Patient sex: M
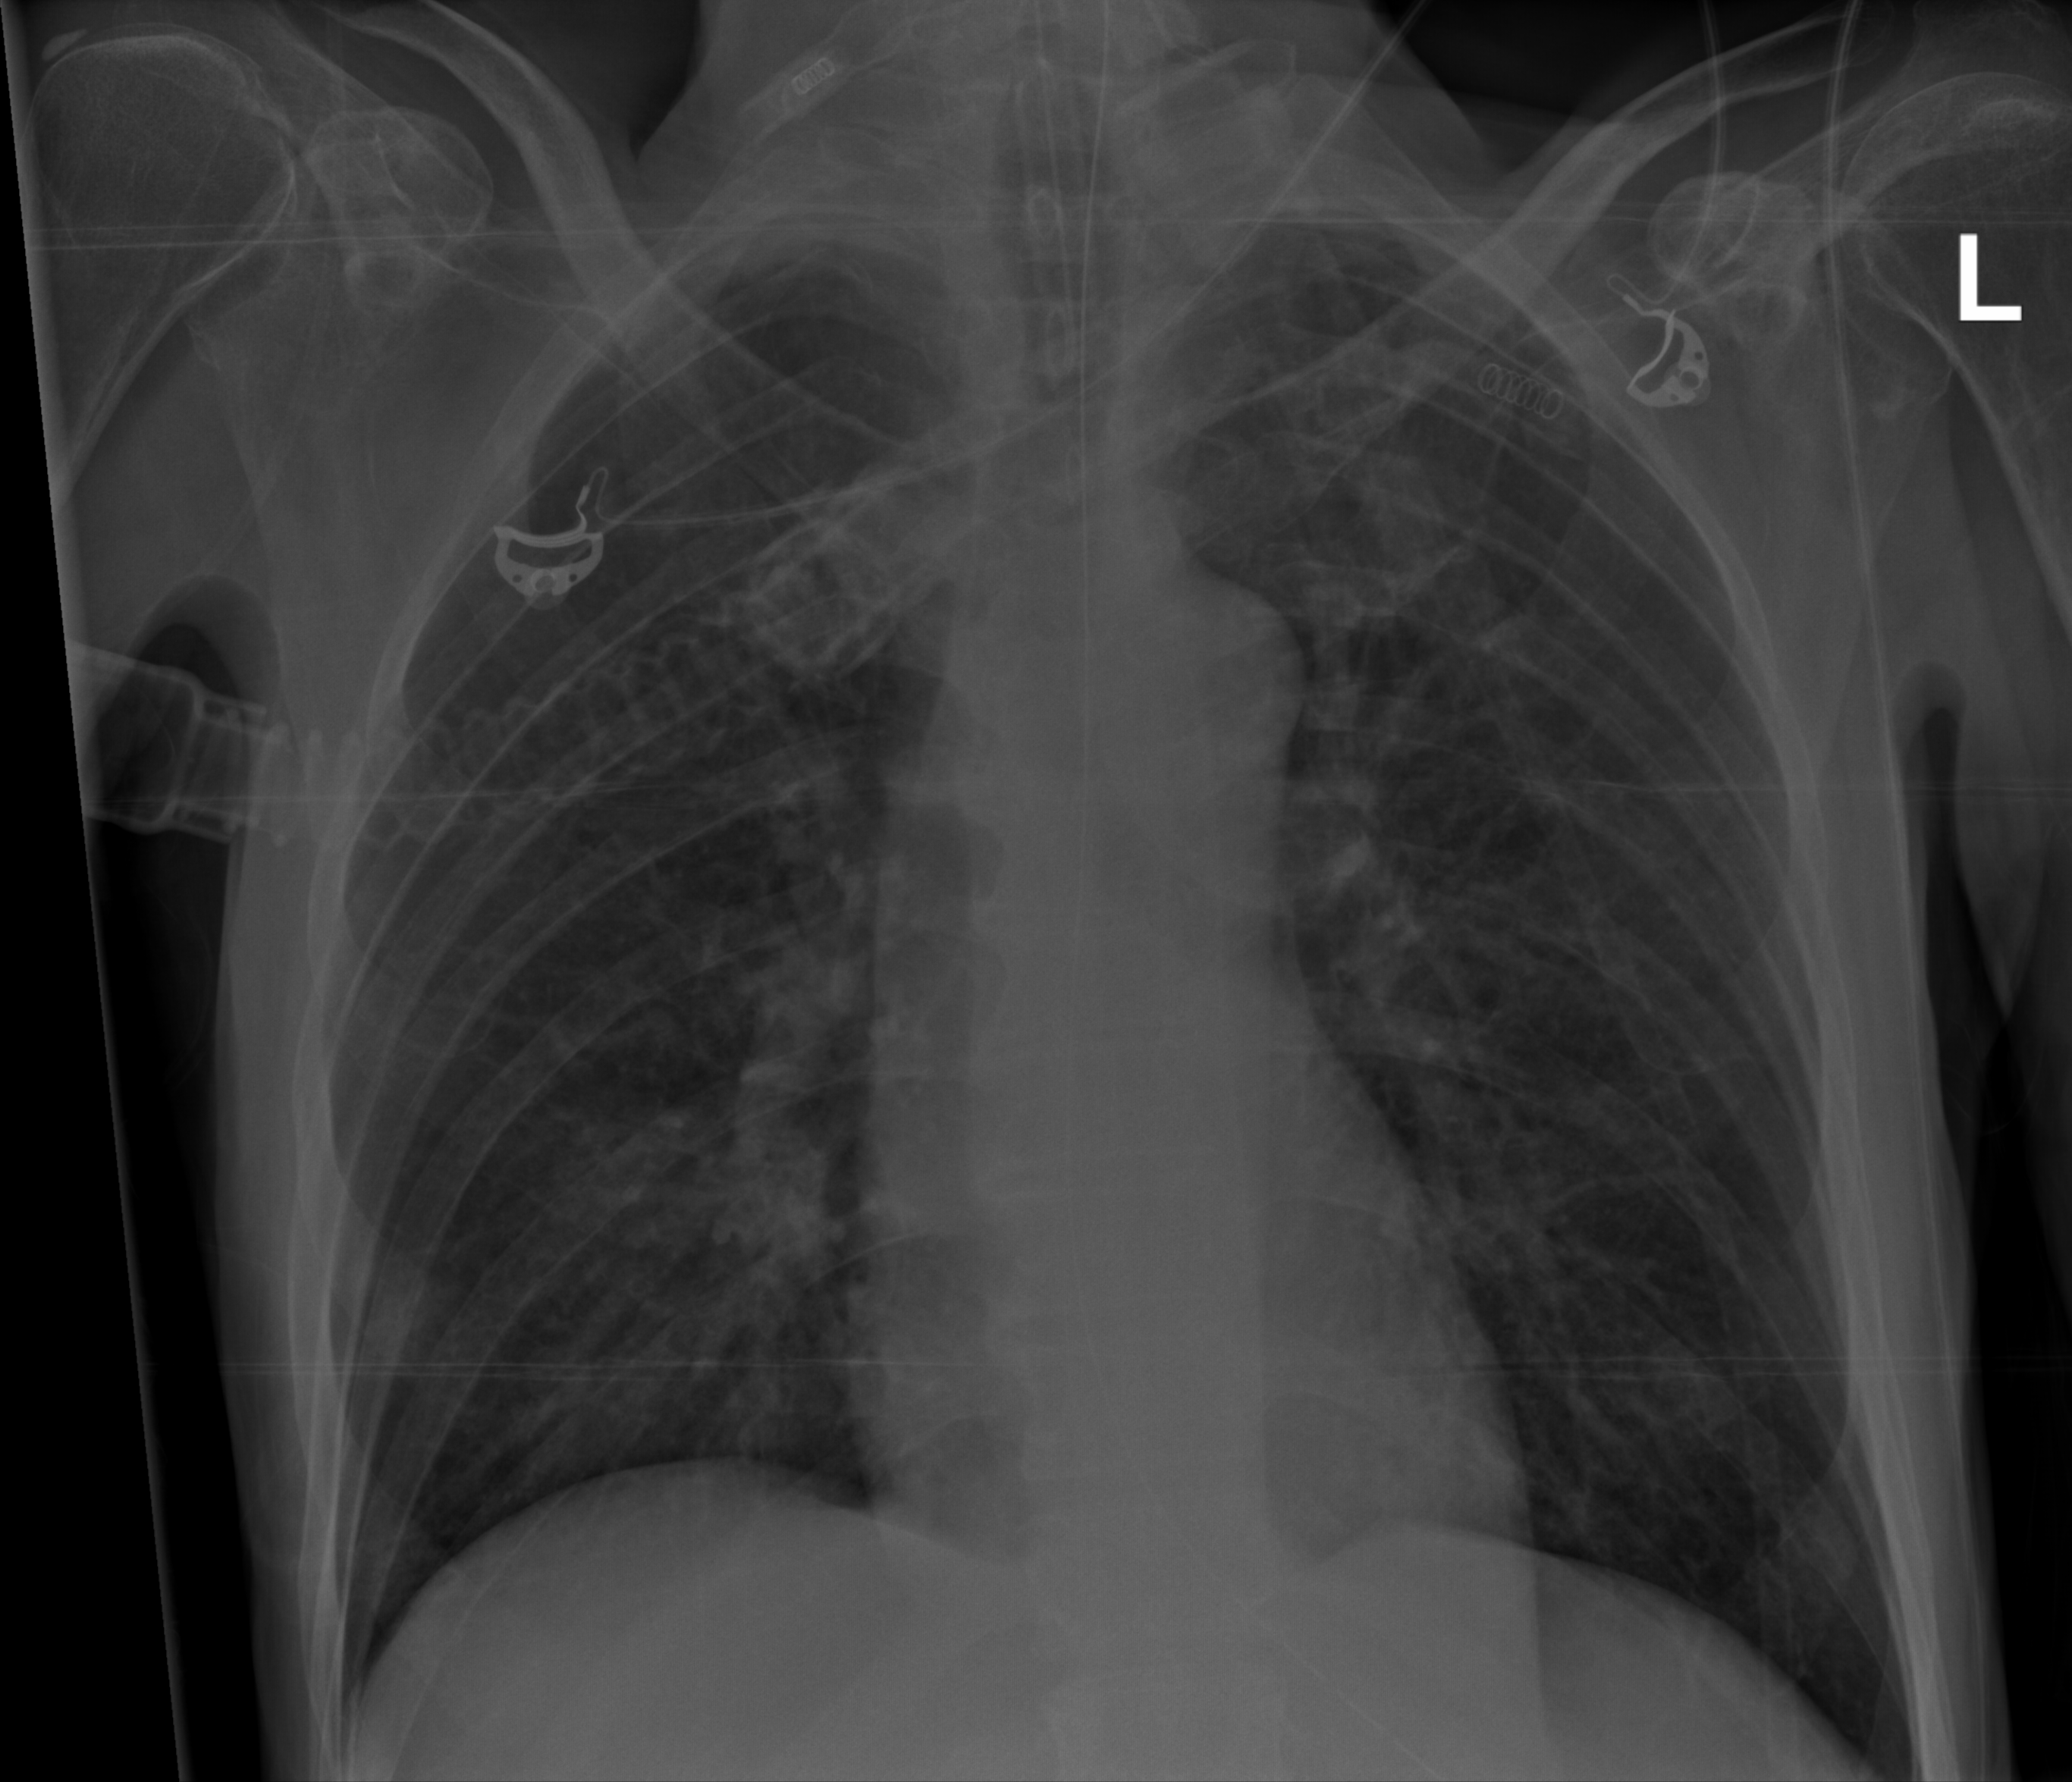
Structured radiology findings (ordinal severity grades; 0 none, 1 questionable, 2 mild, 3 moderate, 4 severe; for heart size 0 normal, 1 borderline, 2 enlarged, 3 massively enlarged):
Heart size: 0
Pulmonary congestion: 0
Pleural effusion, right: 0
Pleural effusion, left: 0
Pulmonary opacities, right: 2
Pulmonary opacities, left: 1
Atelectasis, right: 0
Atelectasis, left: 0